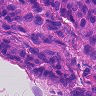
Metastatic tissue present: yes